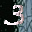
Label: 3